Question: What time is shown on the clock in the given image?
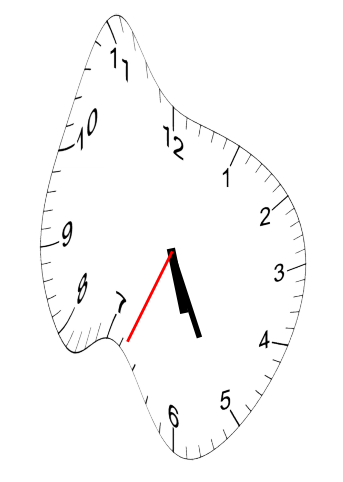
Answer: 05:25:34